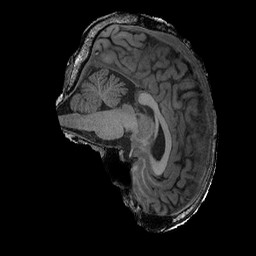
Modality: T1w
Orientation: sagittal
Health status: ill
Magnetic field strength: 3 T